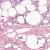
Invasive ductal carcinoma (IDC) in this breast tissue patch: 0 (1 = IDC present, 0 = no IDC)